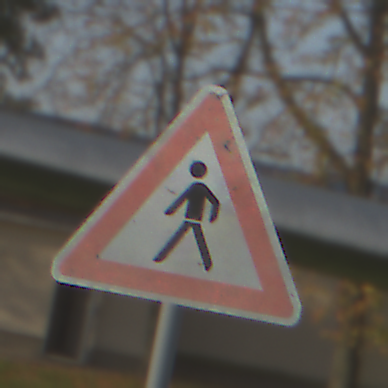
Verkehrszeichen: FussgaengerRechts
Umgebung: Outdoor, Special
Tageszeit: SunriseSunset
Wetter: Clear
Licht: Natural
Jahreszeit: NotSpecified
Kontrast: MediumContrast